Modality: CBCT
Slice 83 of 137
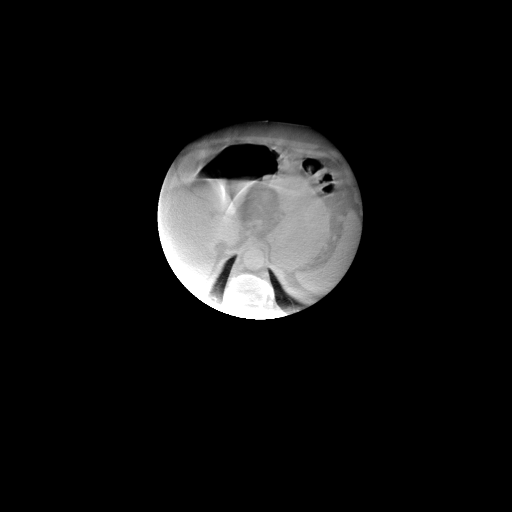